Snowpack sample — Buffalo Mountain, Silverthorne, Colorado, USA (1/25/25, 10:11 AM MST)
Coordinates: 39.6222, -106.1139
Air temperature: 22 °F
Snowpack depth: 110 cm
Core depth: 30 cm
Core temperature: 42.8 °F
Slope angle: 12°, slope face: 102°
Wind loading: high
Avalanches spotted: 0
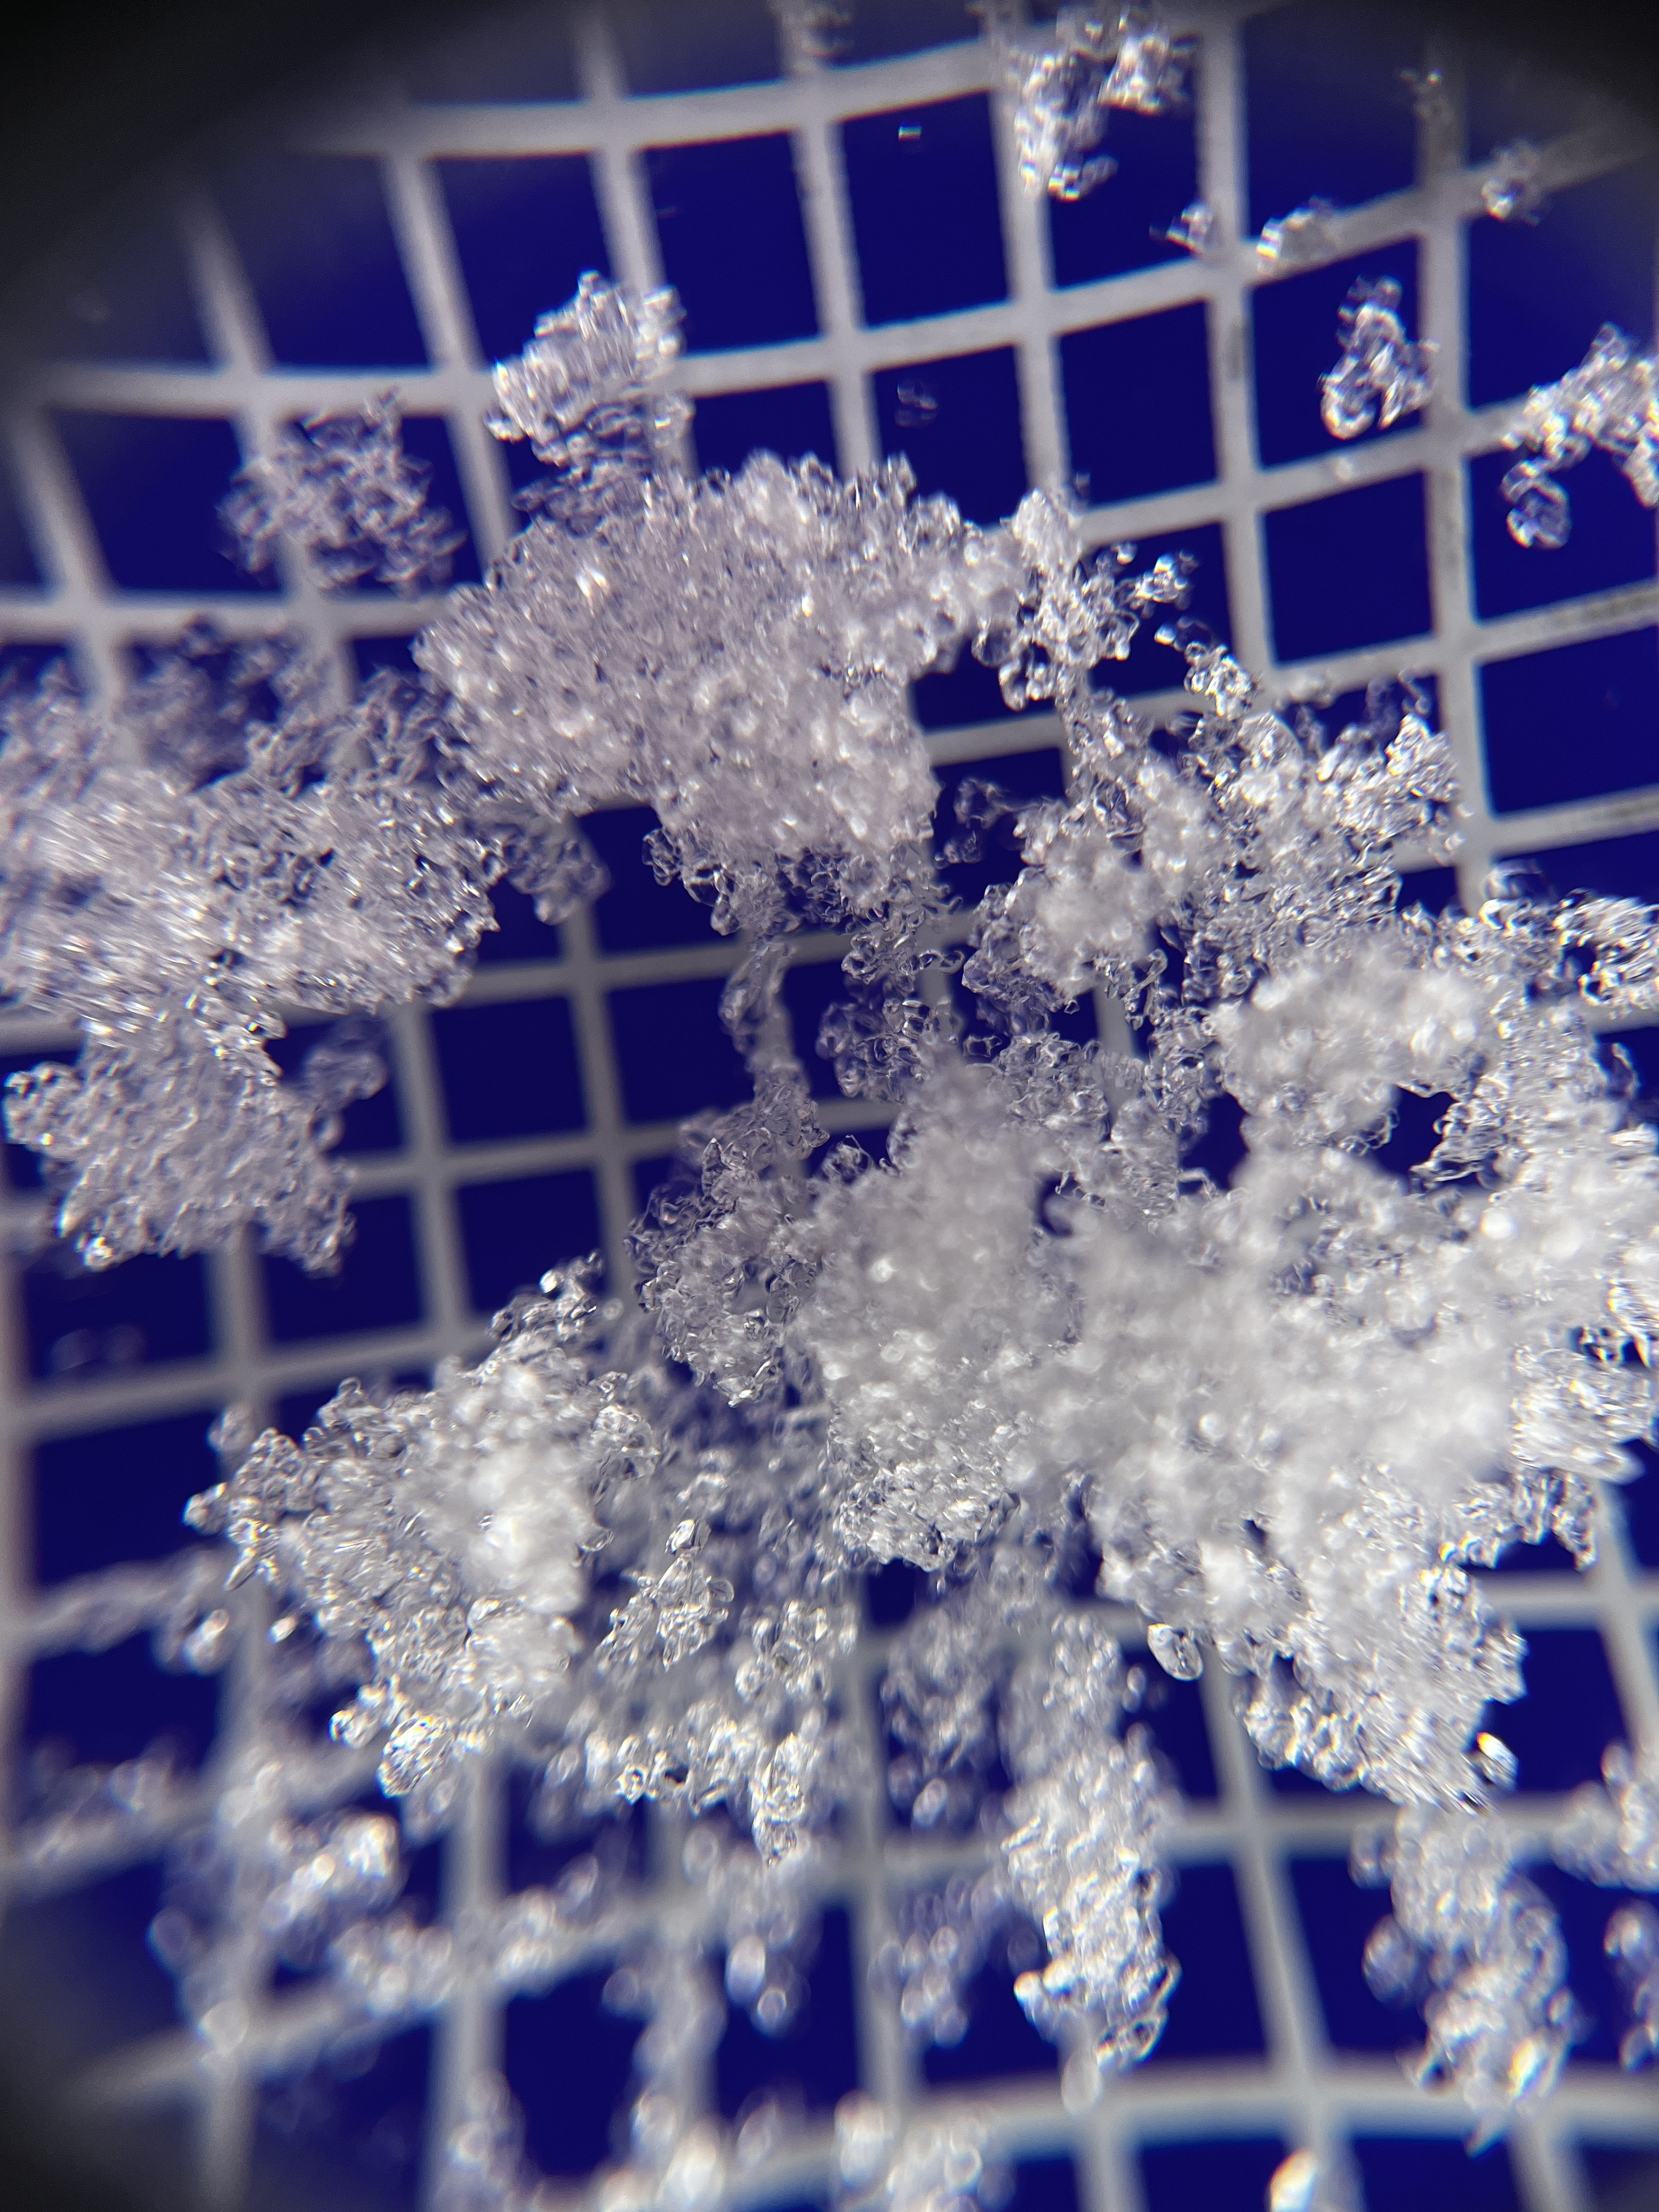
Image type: magnified_profile
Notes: No avalanches nearby, collected on the outskirts of a fire break 15 meters from the treeline, on way to Buffalo and Red Mountain